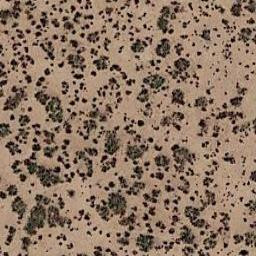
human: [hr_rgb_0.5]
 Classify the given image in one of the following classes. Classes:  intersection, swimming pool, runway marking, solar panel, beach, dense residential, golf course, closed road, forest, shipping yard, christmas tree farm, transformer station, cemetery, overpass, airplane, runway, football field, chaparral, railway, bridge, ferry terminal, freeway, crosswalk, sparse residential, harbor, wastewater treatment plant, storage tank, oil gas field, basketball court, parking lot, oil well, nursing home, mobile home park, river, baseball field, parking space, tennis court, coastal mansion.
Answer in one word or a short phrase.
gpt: chaparral